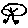
Label: tree